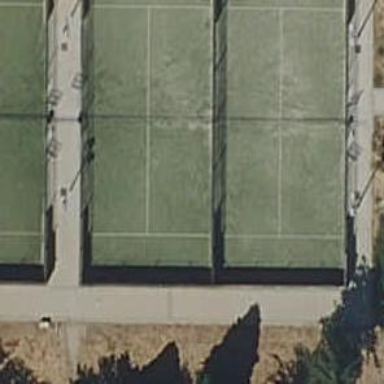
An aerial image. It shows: Tennis court on the leisure land pitch.